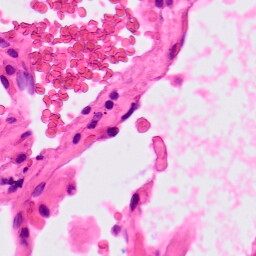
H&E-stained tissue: Lung